Question: Here's a screenshot of what I'm trying to accomplish:

Basically, if the user chooses "SFTP", a textbox should be displayed.
Here's the code I have:
'''
<strong class="heading">Image Hosting</strong>
<div id="imagehosting">
<form name="test">
Does the client require our company to host their images? <br />
<em>If you select this option, you'll have to specify what they will be using</em>
<input type="checkbox" name="category_level" onchange="categorychanged(this.checked)" />
<select name="category_parent" style="display:none" onchange="if(this.selectedIndex==SFTP){this.form['box'].style.visibility='visible'}else {this.form['box'].style.visibility='hidden'};">
<option value="1">Library</option>
<option value="2">SFTP</option>
</select>
<input style="visibility:hidden;" type="text" name="box">
</form>
<br />
</div>
'''
The function, "categorychanged", is handled by the following Javascript code:
'''
<script language="JavaScript" type="text/javascript">
<!--
function categorychanged(enable)
{
if (enable)
{
document.test.category_parent.style.display="block";
}
else
{
document.test.category_parent.style.display="none";
}
}
//-->
</script>
'''
Right now, if I choose "SFTP", nothing happens. The first part works fine, i.e. dropdown displayed when the checkbox is selected.
What am I doing wrong here?
Thanks
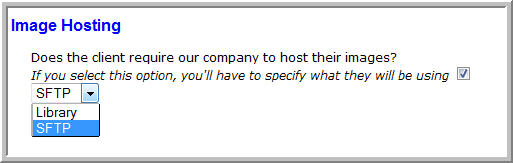
Answer: So, here's <URL> with working code. The issue is the value you are checking against.
'''
this.selectedIndex
'''
can be just
'''
this.value
'''
But your code could also use some clean up. First off, unless you have some reason you are not doing so, I'd recommend a library like <URL> instead of inline events since they are cleaner.